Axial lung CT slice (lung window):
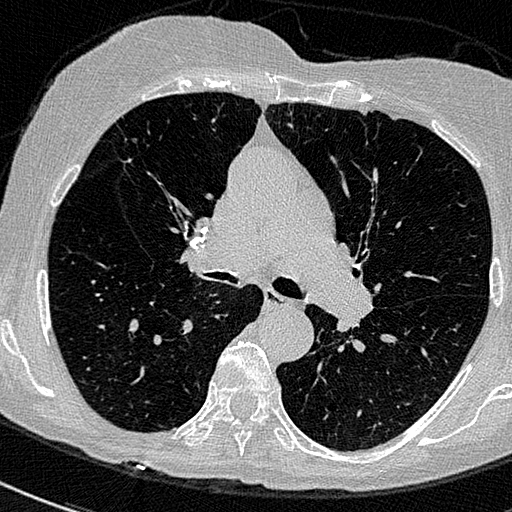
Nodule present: no